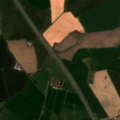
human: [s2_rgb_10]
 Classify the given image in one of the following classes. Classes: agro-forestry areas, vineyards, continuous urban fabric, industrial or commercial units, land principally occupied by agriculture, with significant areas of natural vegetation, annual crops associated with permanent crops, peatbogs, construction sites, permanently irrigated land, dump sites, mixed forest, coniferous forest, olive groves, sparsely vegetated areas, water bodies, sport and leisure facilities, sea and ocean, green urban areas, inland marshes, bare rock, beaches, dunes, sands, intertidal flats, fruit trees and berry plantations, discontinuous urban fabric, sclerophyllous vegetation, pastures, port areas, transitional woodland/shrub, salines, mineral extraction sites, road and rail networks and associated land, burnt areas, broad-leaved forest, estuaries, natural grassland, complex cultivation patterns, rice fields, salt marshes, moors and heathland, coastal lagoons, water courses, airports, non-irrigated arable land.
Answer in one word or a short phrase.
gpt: road and rail networks and associated land, non-irrigated arable land, pastures